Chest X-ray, AP view. Patient: 64 years old, sex F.
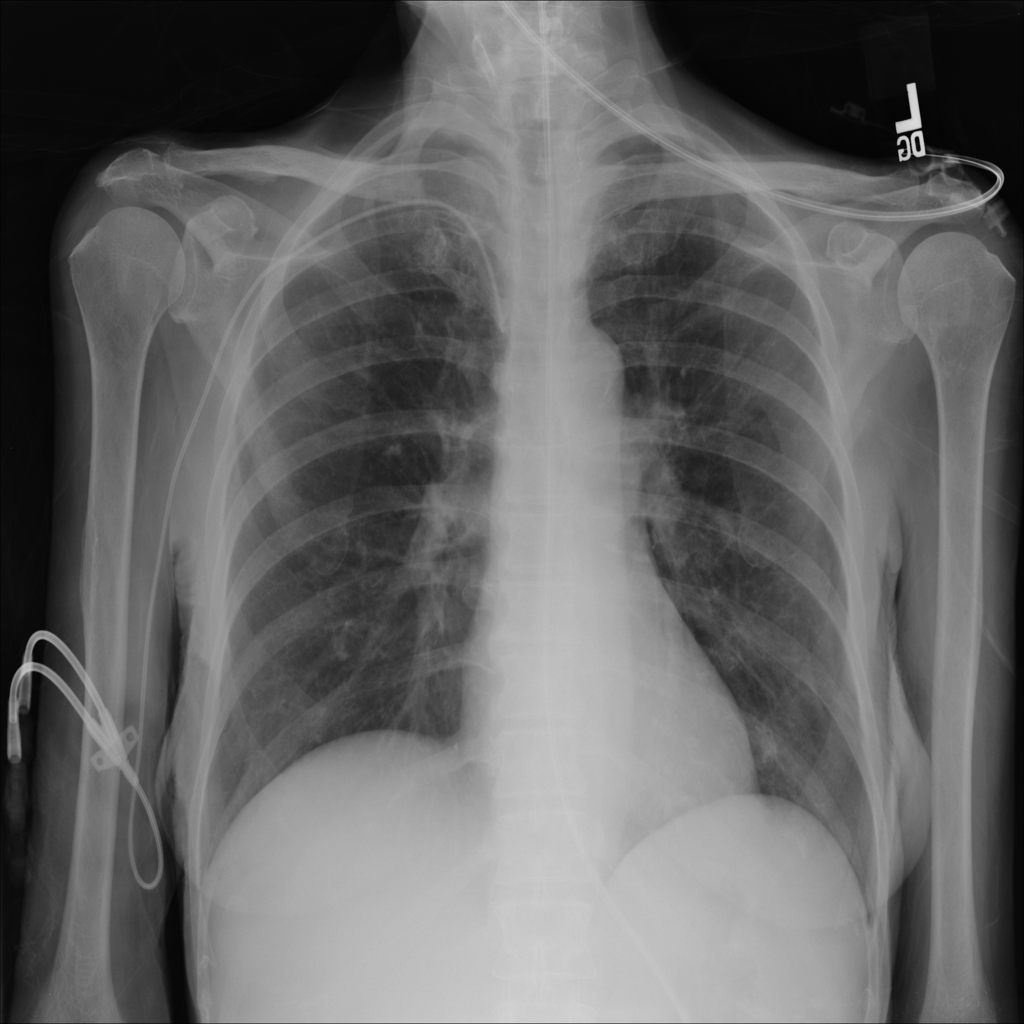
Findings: No Finding